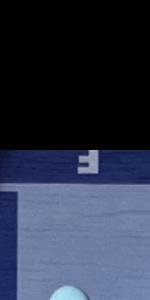
Label: Empty